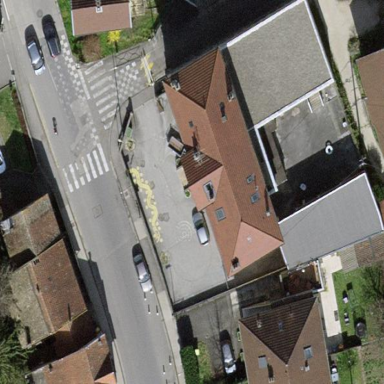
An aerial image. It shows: School building that also functions as arts center.